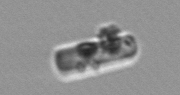
Label: Guinardia_delicatula